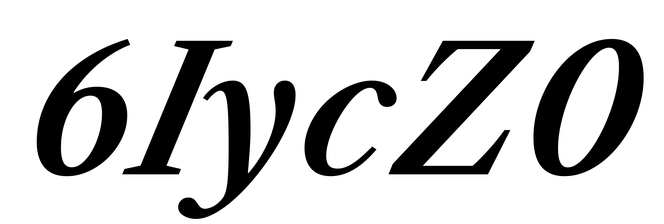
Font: LibreCaslonText-Italic_SemiBold_Italic